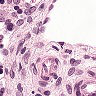
Metastatic tissue present: no